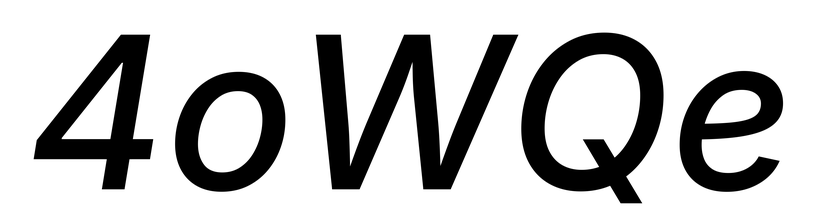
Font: Inter-Italic_Medium_Italic